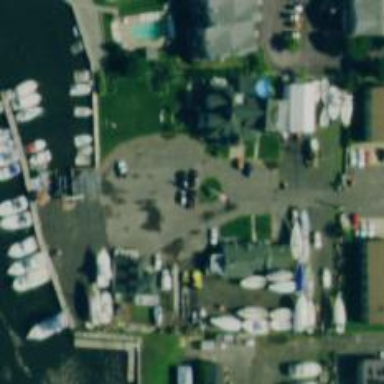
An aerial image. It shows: Marina on leisure land.